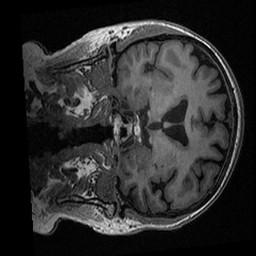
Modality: T1w
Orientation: coronal
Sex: female
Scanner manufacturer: ge
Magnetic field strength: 3 T
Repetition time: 0.0064 s
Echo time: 0.00281 s